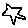
Label: star